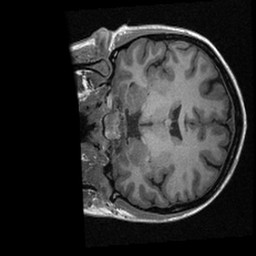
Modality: T1w
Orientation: coronal